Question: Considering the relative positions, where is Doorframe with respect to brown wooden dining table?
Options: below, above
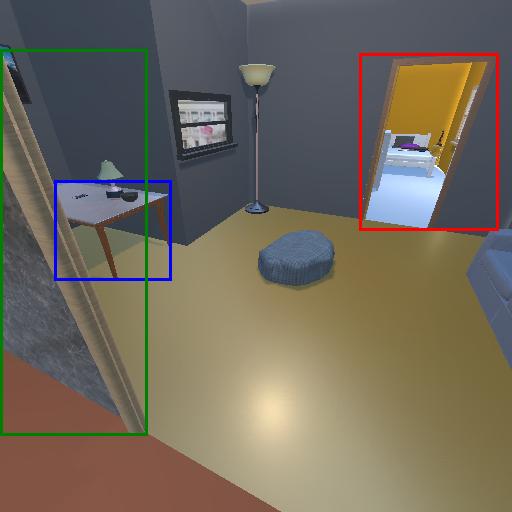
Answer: below